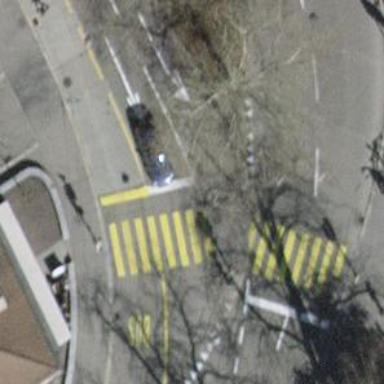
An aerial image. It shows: Traffic calming island.